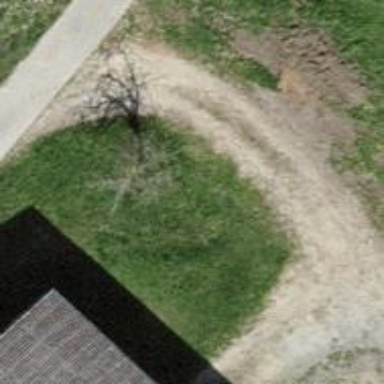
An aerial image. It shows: Driveway with ground surface.